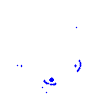
Particle: proton